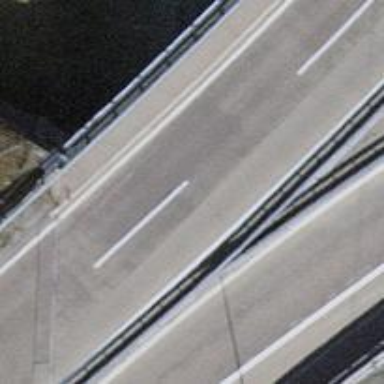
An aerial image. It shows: Bridge over motorway_link.